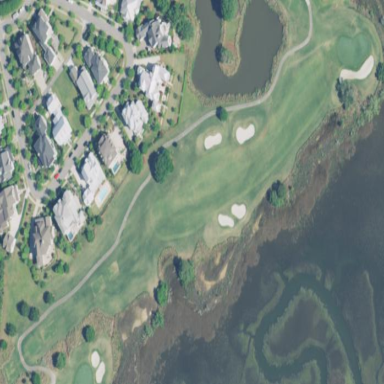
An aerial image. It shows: Area with grass used as rough in golf course.